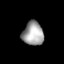
Tissue: lung
Cell type: Epithelial cells
Senescence score: 0.237
Nuclear area (px): 491
Mean DAPI intensity: 160.55